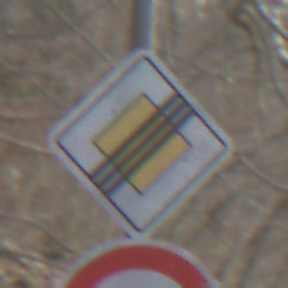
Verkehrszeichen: EndeVorfahrtsstrasse
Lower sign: Geschwindigkeit50
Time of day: MorningAfternoon
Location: Outdoor (Nature)
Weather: PartlyCloudy
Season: NotSpecified
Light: Natural